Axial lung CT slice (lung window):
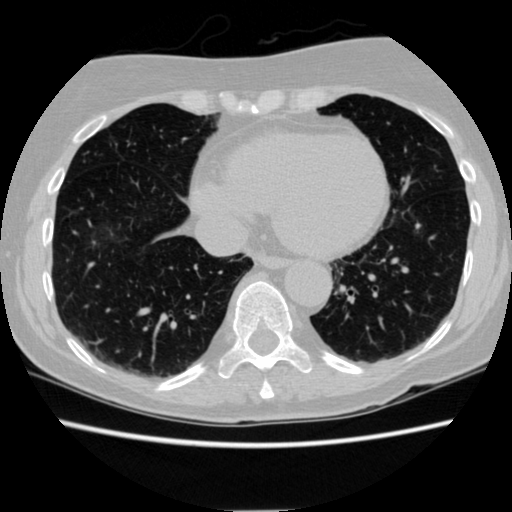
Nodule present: no